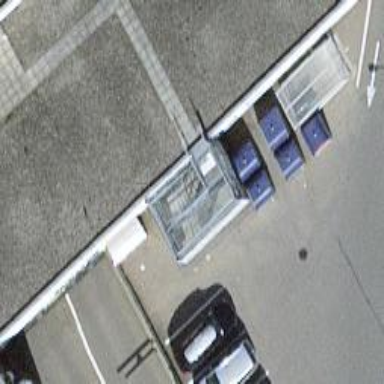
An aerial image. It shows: Recycling container for recycling.